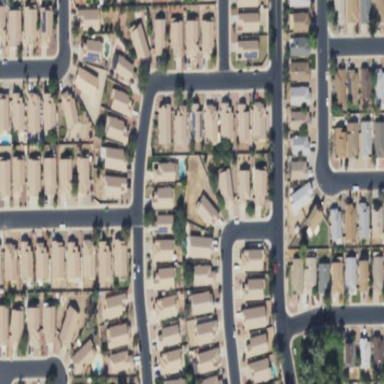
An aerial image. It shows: Residential area consisting of single-family homes.